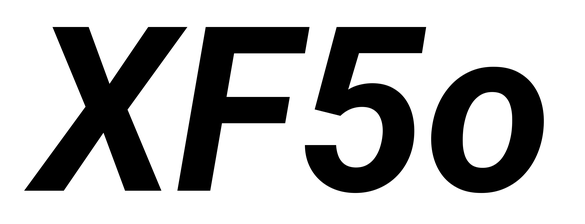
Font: Roboto-Italic_Bold_Italic